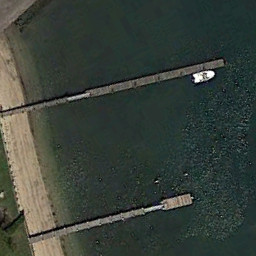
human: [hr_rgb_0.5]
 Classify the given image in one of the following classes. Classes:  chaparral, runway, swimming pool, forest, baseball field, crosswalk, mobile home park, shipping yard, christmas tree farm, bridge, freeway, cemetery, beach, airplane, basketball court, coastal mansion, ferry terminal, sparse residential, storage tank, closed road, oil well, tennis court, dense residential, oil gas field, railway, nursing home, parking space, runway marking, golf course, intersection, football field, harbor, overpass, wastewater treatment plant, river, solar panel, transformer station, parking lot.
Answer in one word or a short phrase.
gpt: ferry terminal